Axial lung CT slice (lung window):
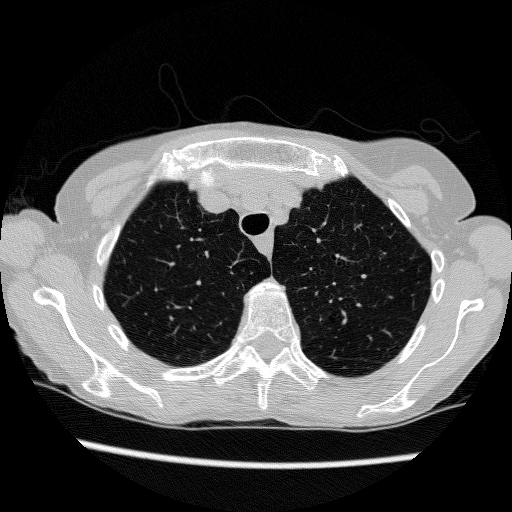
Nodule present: no